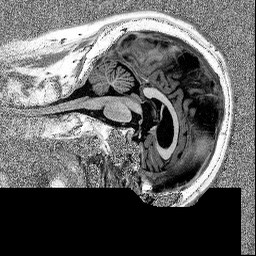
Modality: MP2RAGE
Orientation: sagittal
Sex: male